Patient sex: M
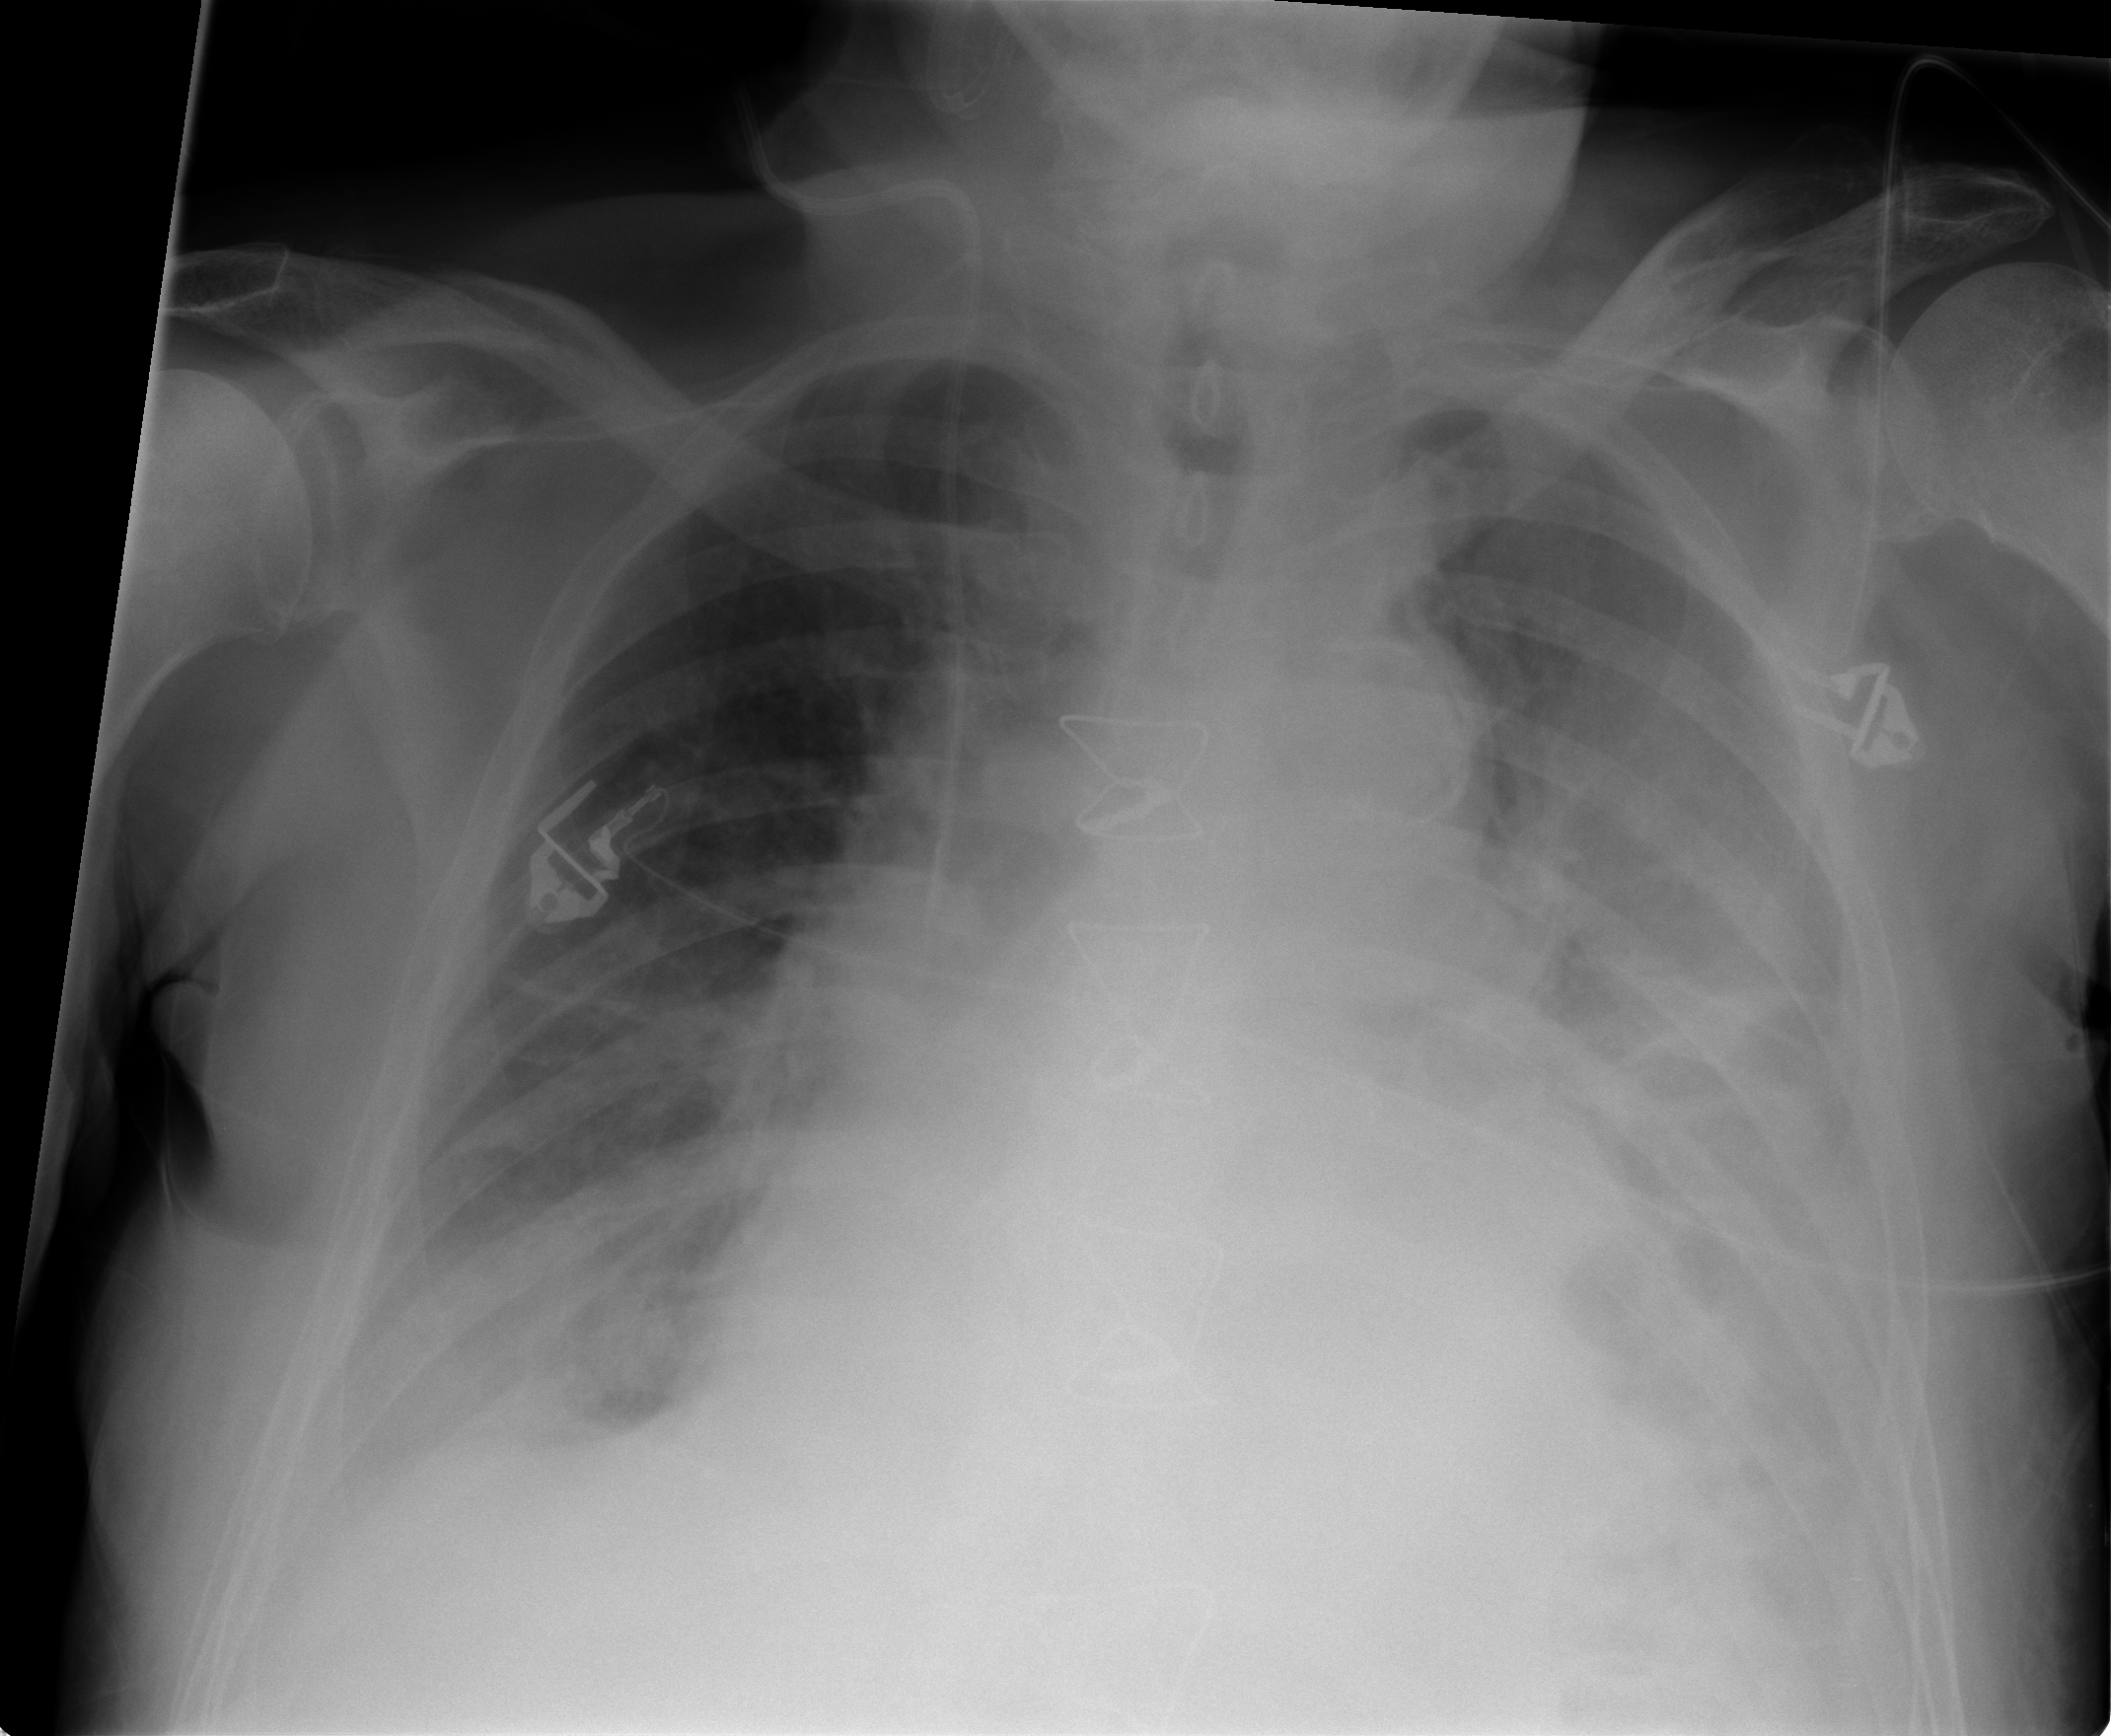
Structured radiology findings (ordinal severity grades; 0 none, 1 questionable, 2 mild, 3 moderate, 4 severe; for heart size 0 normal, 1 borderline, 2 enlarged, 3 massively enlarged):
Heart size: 3
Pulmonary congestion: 3
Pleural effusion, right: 2
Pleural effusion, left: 3
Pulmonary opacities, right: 0
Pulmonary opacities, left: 1
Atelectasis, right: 2
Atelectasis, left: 3